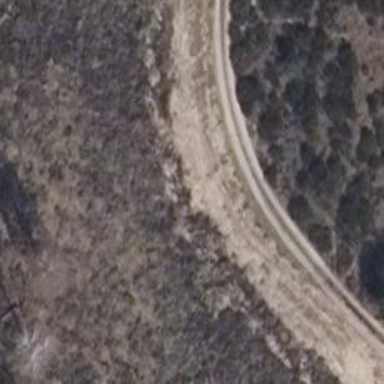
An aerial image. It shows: Sandy track with grade2 tracktype.